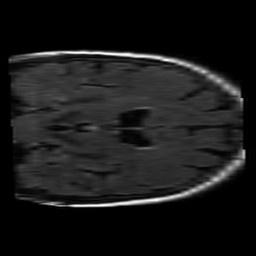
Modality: FLAIR
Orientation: coronal
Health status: ill
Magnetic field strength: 3 T